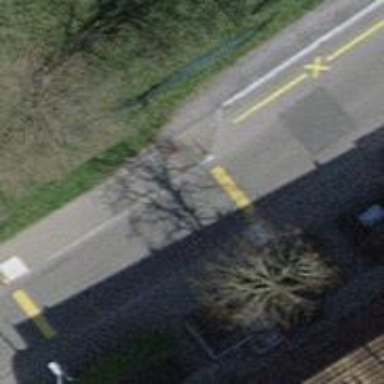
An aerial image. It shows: Public transport stop position.